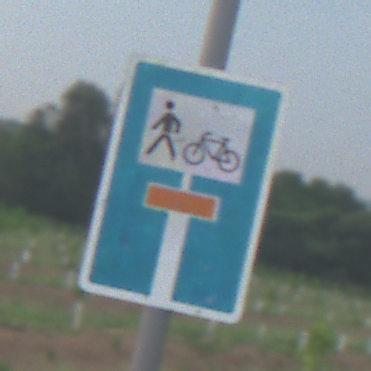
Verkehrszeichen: SackgasseRadverkehrFussgaengerDurchlaessig
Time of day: SunriseSunset
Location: Outdoor (Nature)
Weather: PartlyCloudy
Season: NotSpecified
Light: Natural